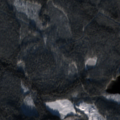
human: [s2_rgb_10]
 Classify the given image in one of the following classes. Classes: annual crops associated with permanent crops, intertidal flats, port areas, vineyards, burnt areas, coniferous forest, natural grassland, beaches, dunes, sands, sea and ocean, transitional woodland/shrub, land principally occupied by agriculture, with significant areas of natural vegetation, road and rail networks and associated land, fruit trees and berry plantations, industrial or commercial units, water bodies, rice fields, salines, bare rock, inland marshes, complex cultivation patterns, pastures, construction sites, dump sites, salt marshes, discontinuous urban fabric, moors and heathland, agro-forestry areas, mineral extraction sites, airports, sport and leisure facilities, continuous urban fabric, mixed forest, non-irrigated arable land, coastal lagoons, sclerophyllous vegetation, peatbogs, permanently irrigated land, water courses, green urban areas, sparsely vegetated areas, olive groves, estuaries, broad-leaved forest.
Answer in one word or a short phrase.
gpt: coniferous forest, transitional woodland/shrub, water bodies